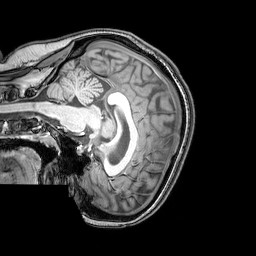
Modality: T1w
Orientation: sagittal
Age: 21
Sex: female
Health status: healthy
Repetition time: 0.081 s
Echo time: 0.037 s